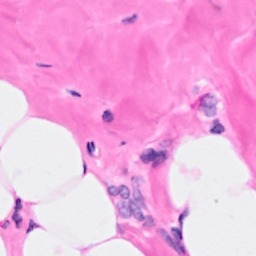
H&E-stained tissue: Breast